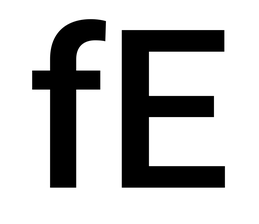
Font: Roboto_Medium